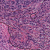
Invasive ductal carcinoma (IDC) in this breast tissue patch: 1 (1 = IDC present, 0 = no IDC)